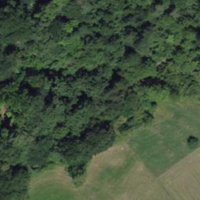
EUNIS habitat code: 41
Species observed at this site:
Anthus trivialis